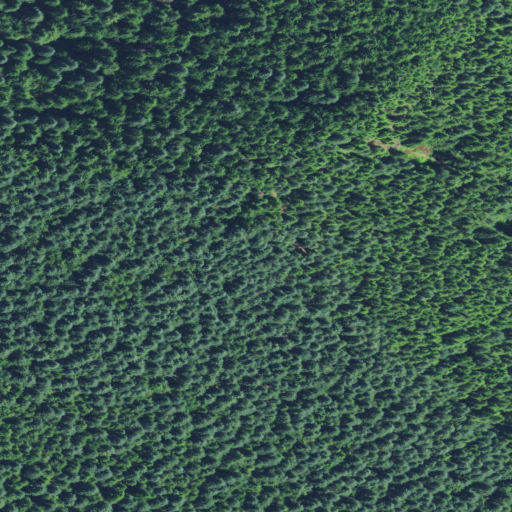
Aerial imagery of mountain in Oregon named Old Baldy containing only evergreen forest